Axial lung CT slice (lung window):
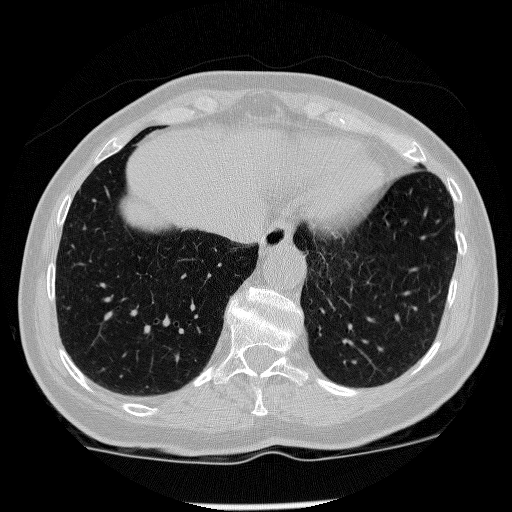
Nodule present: no